Question: A question like this has been asked differently several times.
Yet here i am.
I am writing a standalone windows program which will get user input like three fields and have to store it in the disk.
Also i need to delete them, edit them and so on.
It should be UTF8.
Besides here is the actual need.
I have hosted this application in my server and users can download it.
I want the db automatically created when the program is executed for the first time.
What i mean is user can or should download only one file and that is the program.
The program will be one exe file and it will not have any dependencies.
meanwhile asking this question i tried sqllite for .net 2.0 and i got an installer from sourceforge and installed it.
I included in my application and it showed an error like there is a problem in that.
So, if people suggest sqlite then please give me reference of how to include in c#.net v2.0
I am new to .net so it is taking a very long time to fit things together so thought of posting this question.
any comments, suggestions, advices and references would do good.
I have attached the error what i got

A user can save as many as set of three fields.
I mentioned three fields for an example.
They will save as many as records as they want.
It could 100 to infinity.
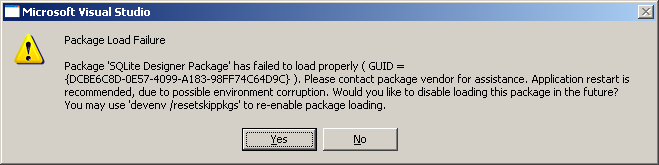
Answer: If that's only 3 fields to store - forget about databases and store the data in an XML file.
You can create a class that has these 3 properties, and then serialize/deserialize it on demand.
Here's a nice tutorial from Microsoft about XML serialization: <URL>
Deserialization is done in a very similar fashion.